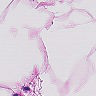
Metastatic tissue present: no